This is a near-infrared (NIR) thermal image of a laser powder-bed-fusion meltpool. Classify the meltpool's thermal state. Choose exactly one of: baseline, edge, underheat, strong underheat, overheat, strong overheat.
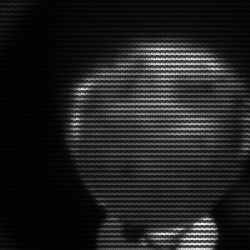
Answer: edge